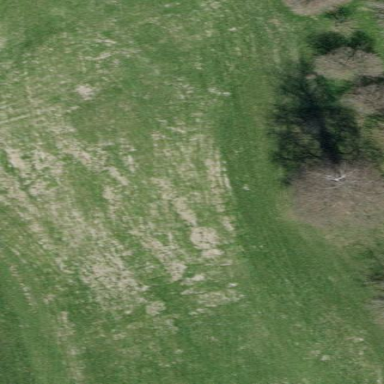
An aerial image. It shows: Grassy area designated as golf fairway.